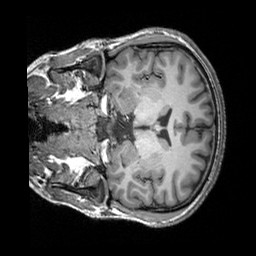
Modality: T1w
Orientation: coronal
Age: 26
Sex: male
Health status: healthy
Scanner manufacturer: siemens
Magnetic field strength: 3 T
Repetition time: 2.3 s
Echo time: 0.00303 s